Question: I'm currently working on a project in which I need to store 7 days worth of data for each individual object that a user creates, each object has a unique id as well as the user. I guess this is more of a "How do I go about doing this?" vs. "What am I doing wrong?". My goal
is to keep 7 days worth of stats at a time and be able to print them out into jqPlot or some other graphing library based on their object_id.

My current code for grabbing the data isn't too far along. I just started using prepared statements and I'm not fully understanding the methods for getting results from the query.
'''
$stmt = $mysql->prepare("SELECT 'date', 'impressions', 'clicks', 'object_id' FROM 'object_stats' WHERE 'user_id' = ?") or die(mysql_error());
$stmt->bind_param("s", $_SESSION['user_id']);
$stmt->execute();
$stmt->bind_result($date, $impressions, $clicks, $object_id);
$stmt->close();
'''
From there I was going to put the results into a multi-dimensional array, and have an array for each object_id, but I had no idea where to even start, I tried googling for similar solutions but I didn't come across anything. I apologize if I'm not fully communicating my problem, I'm having a hard time putting it into words. Any help is appreciated, thanks.
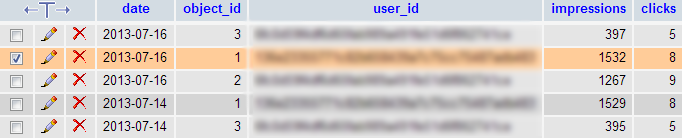
Answer: Try using 'PDO' instead, it has some really cool features, like fetching data into multidimensional arrays with just a simple fetch; this is probably what you're looking for.
Check this tutorial out:
> <URL>
I feel kind today and will provide you with some sample code:
'''
$sth = $dbh->prepare('SELECT 'object_id', 'date', 'impressions', 'clicks' FROM 'object_stats' WHERE 'user_id' = ?');
$sth->execute(array($_SESSION['user_id']));
$data = $sth->fetchAll(PDO::FETCH_COLUMN | PDO::FETCH_GROUP);
'''